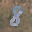
Label: 8